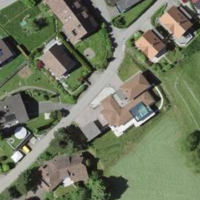
EUNIS habitat code: 55
Species observed at this site:
Lapsana communis
Lysimachia punctata